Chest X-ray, PA view. Patient: 47 years old, sex M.
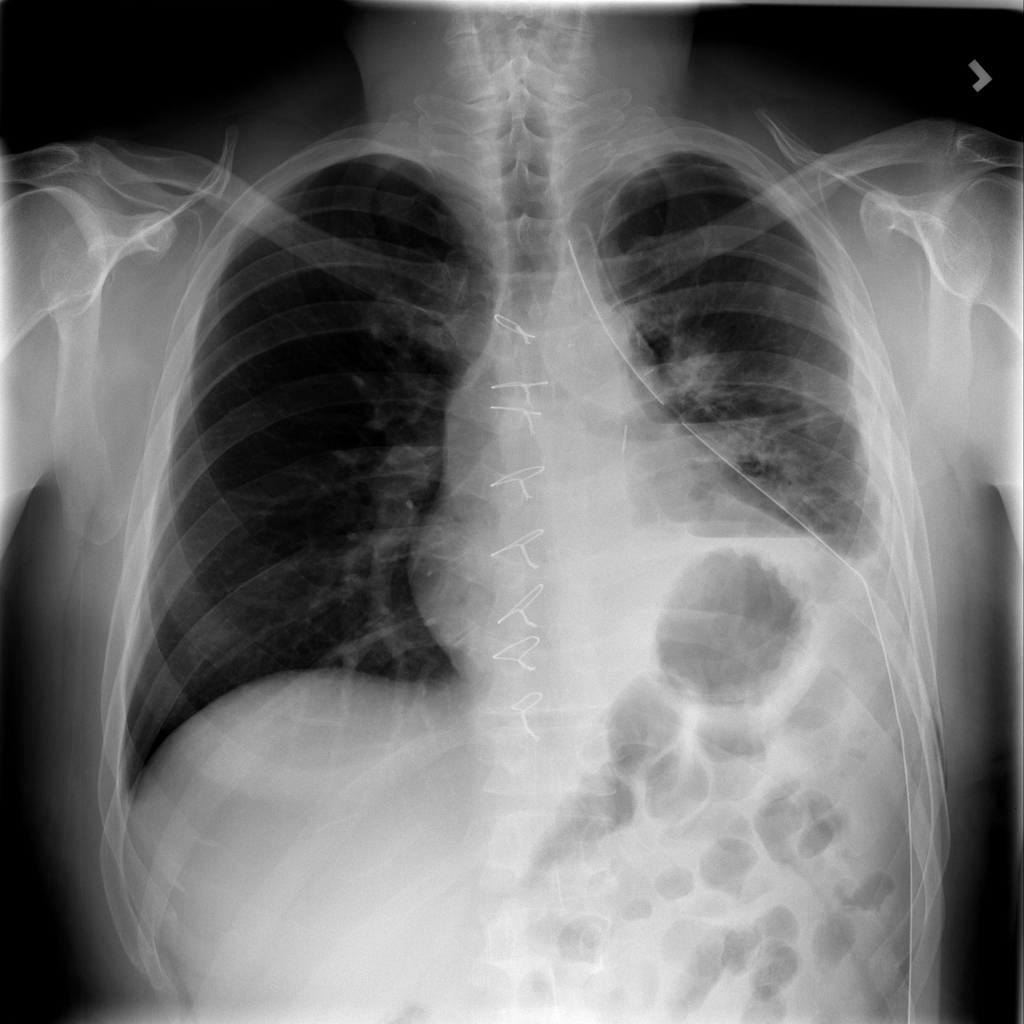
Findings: Pneumothorax